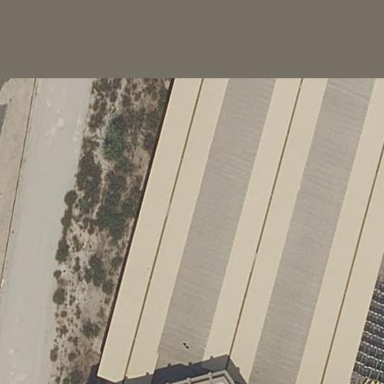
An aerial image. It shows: View of roof of building.